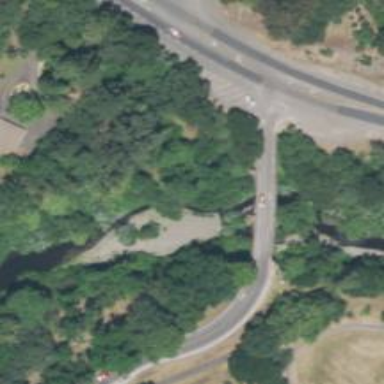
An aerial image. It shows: Tertiary road with bridge.